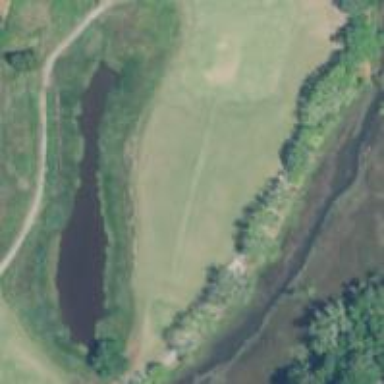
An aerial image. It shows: Water hazard in golf course. The hazard is natural water feature.